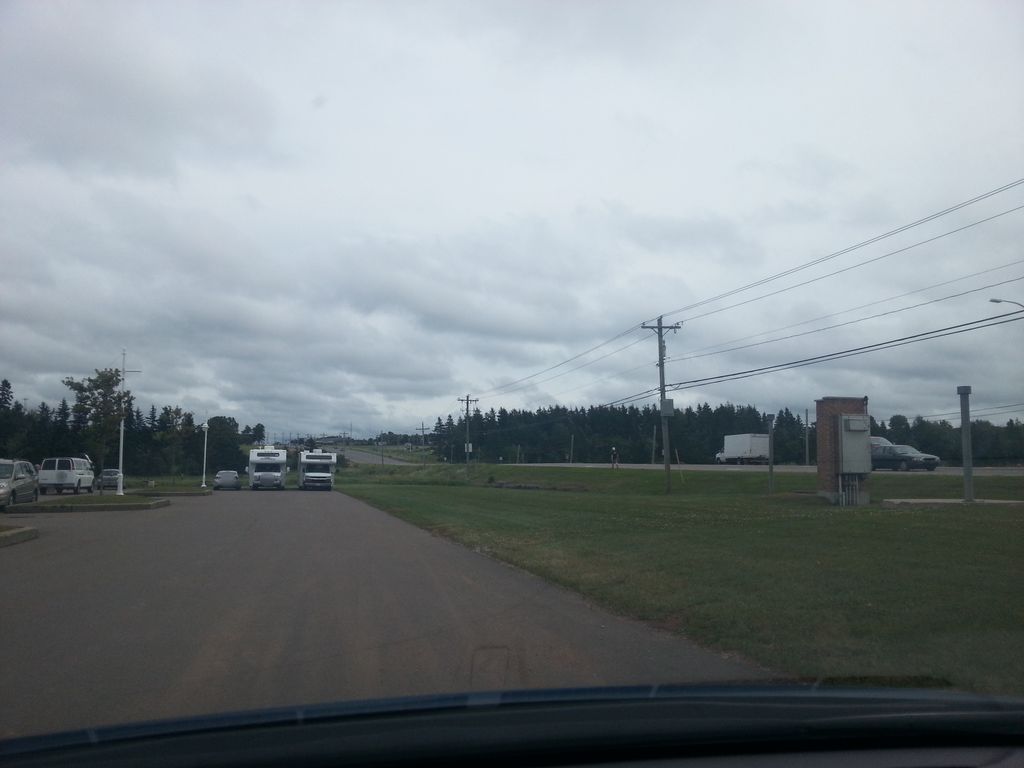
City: charlottetown